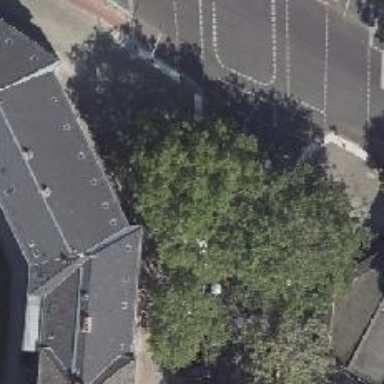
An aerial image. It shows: Deciduous broadleaved tree.